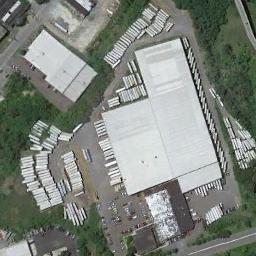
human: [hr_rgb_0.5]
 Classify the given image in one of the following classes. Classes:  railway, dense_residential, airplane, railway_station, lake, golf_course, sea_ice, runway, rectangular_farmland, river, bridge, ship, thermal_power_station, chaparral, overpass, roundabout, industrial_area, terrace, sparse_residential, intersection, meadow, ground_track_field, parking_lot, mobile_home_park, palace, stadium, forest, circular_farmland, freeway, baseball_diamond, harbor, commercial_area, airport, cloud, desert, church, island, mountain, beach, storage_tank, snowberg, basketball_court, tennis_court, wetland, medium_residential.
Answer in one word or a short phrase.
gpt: industrial_area